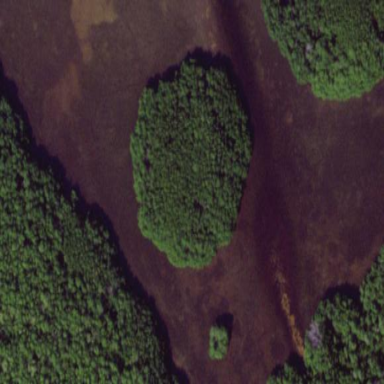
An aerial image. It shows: Forest area.